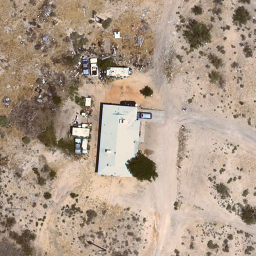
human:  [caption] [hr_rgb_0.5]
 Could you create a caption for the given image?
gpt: A house with bushes surrounded is in the sparse residential area .

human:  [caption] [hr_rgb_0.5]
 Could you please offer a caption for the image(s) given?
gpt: A house with bushes surrounded is in the sparse residential area .

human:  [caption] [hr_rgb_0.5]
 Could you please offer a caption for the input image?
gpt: A house is surrounded by sands and bushes in the sparse residential area .

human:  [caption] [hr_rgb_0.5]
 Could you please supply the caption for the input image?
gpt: This is a sparse residential area with a house surrounded by sands and bushes .

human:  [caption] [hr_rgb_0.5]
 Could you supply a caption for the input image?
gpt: A house with sands and bushes surrounded has some cars parked beside .